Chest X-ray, PA view. Patient: 24 years old, sex F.
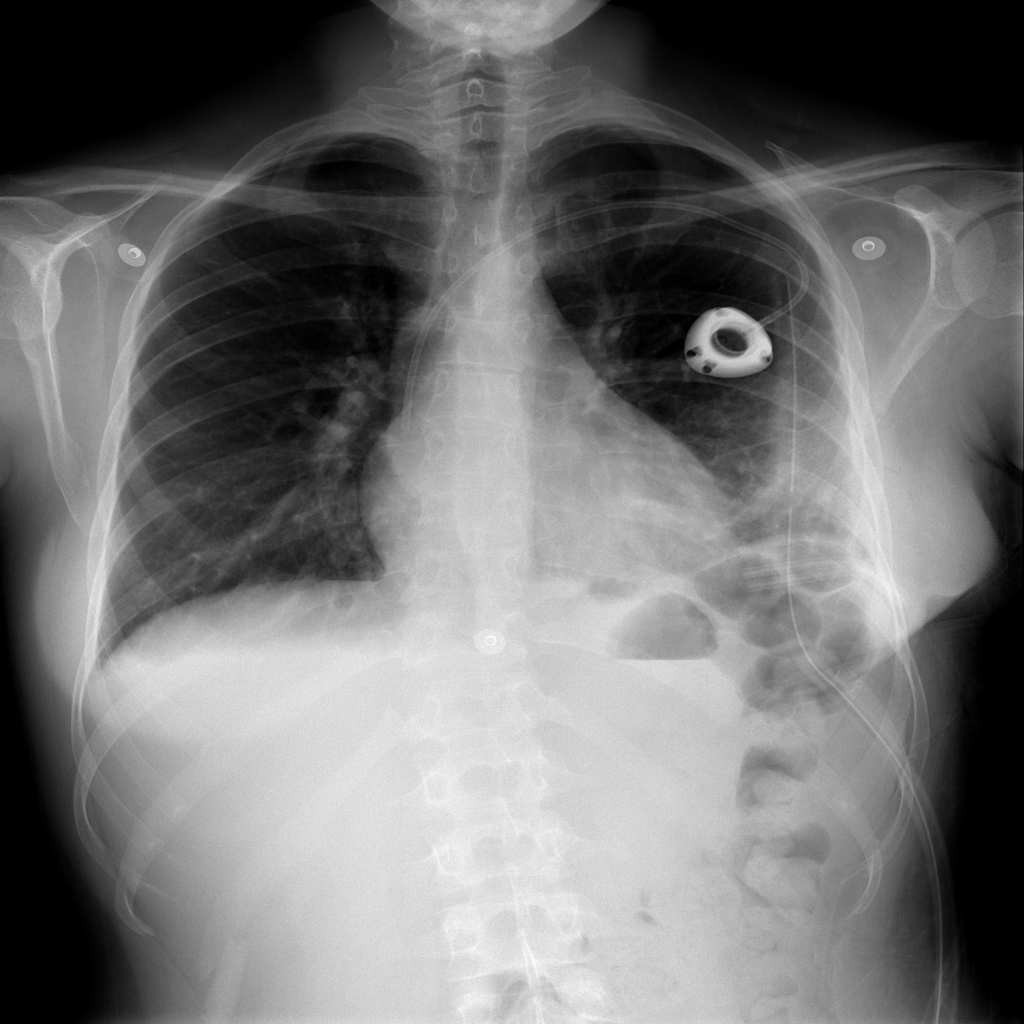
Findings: Pneumothorax